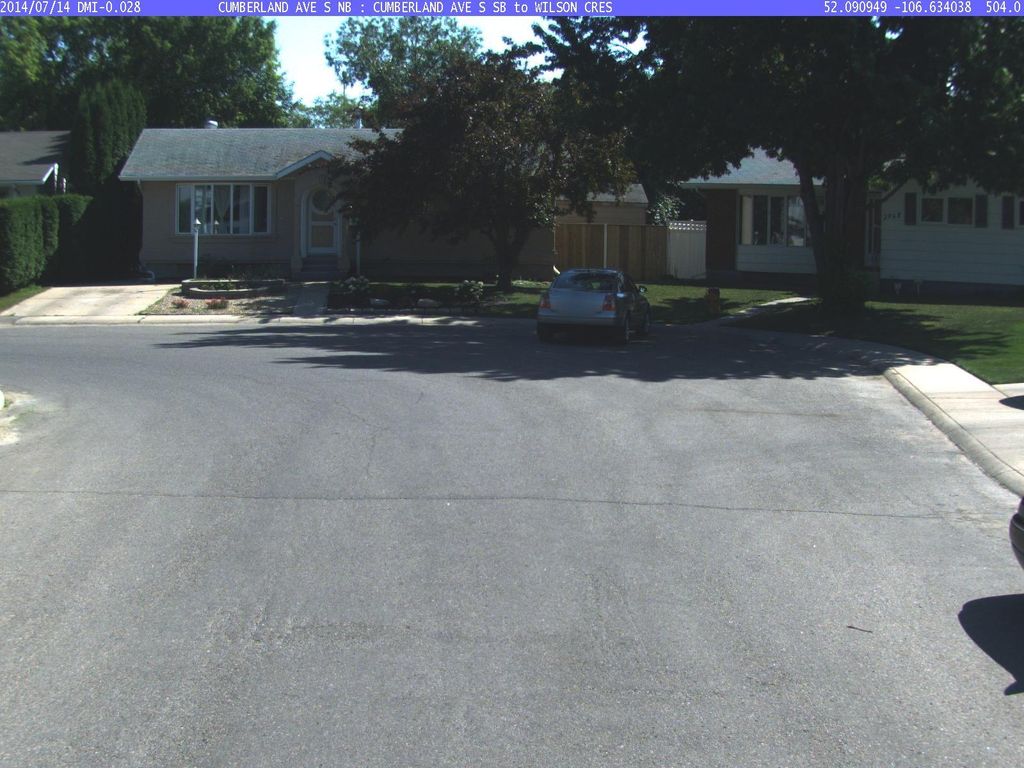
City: saskatoon